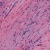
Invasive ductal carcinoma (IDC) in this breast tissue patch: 1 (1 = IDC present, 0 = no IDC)